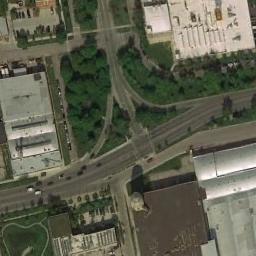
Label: intersection